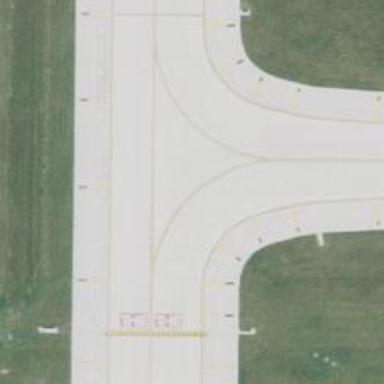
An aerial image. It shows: View of taxiway at the airport.